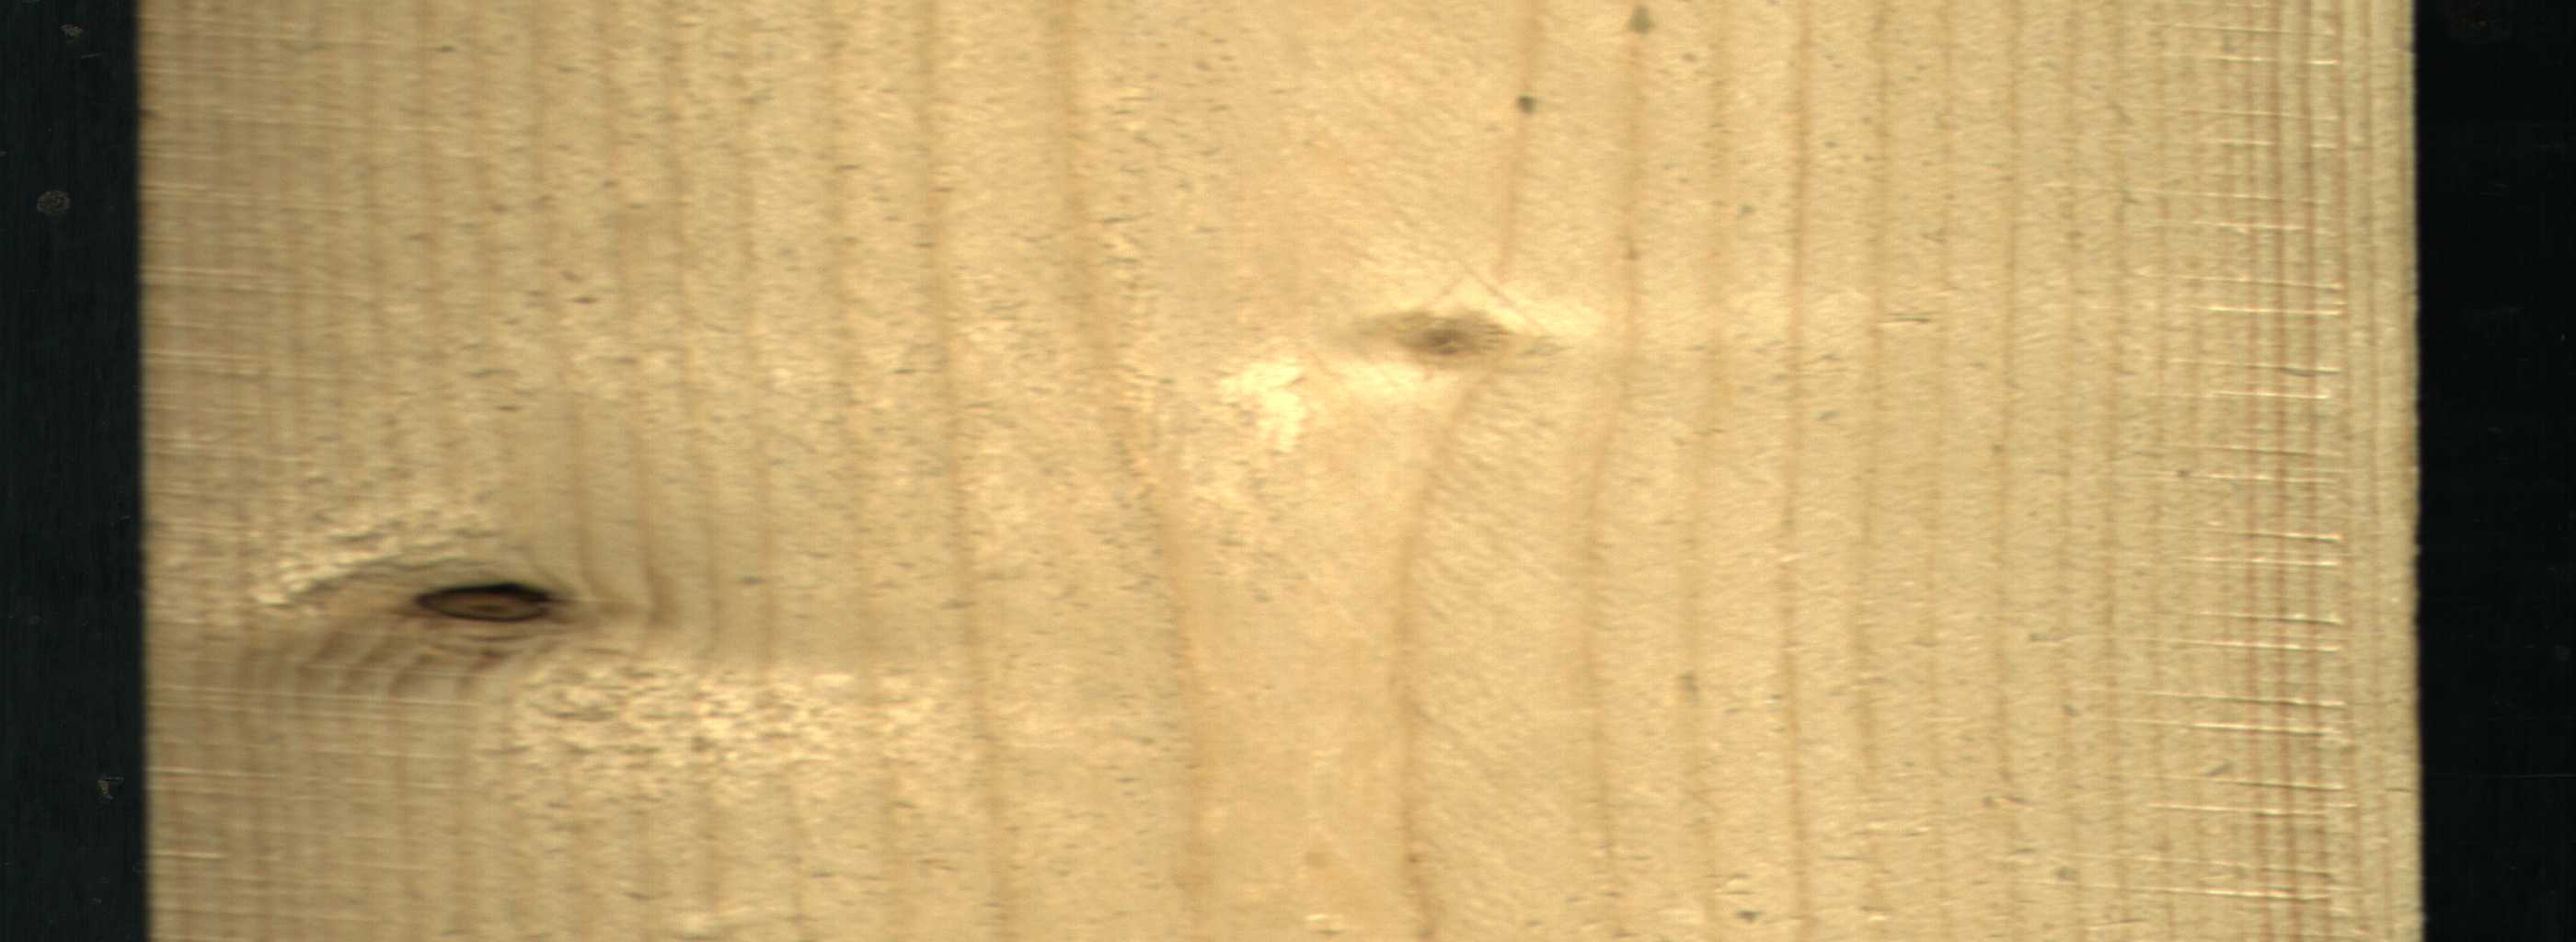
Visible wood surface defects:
Dead_Knot
Live_Knot